Interaction volume radius: 10 \u00c5
Interaction volume height: 45 \u00c5
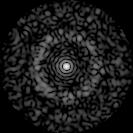
Disorder parameter: 0.8371